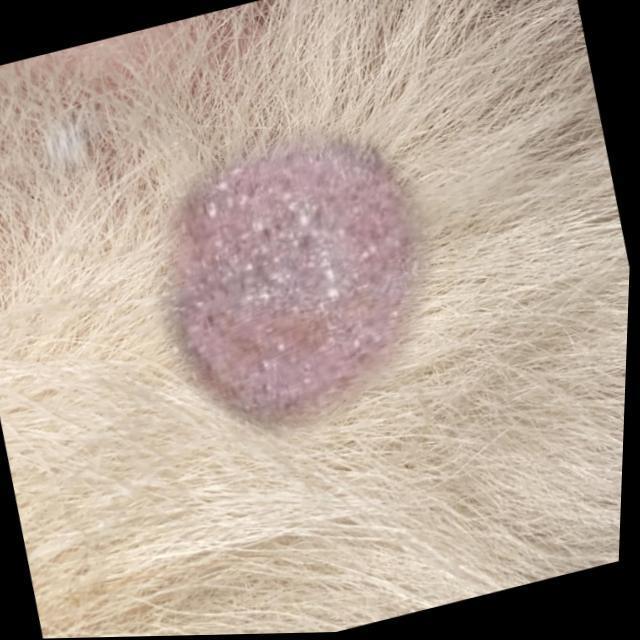
Canine ringworm (Dermatophytosis) — fungal infection caused by Microsporum or Trichophyton. Presents with circular alopecia, scaling, crusting, and broken hairs.